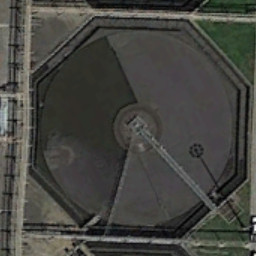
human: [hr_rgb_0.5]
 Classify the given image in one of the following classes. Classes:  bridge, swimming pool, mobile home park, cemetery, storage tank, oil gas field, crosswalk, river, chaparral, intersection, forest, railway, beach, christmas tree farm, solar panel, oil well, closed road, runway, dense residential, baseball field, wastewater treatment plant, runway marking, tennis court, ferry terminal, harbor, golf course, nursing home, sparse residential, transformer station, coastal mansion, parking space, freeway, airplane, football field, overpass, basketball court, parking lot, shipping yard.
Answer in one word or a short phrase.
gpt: wastewater treatment plant